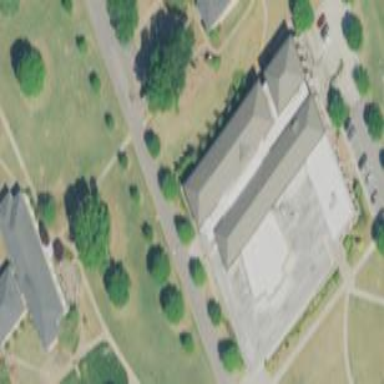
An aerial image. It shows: College building.